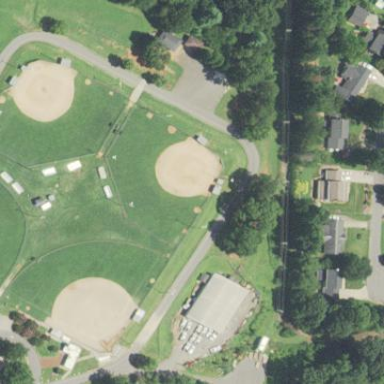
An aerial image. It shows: Baseball pitch for leisure land.